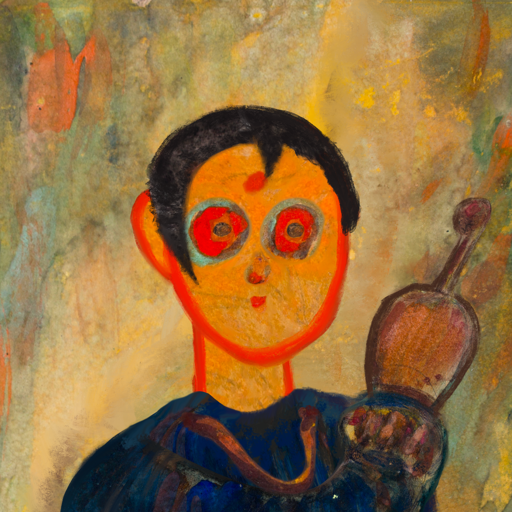
Background: Comrade, Head And Neck Front: Sisters, Face Front: Sisters, Bust: Pipe, Hair Front: Roy_Bahadur, Head Accessory: Blank, Second Necklace: Comrade, Necklace: Blank, Baby: Blank